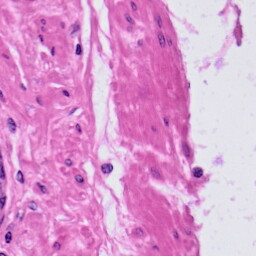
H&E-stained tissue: Prostate